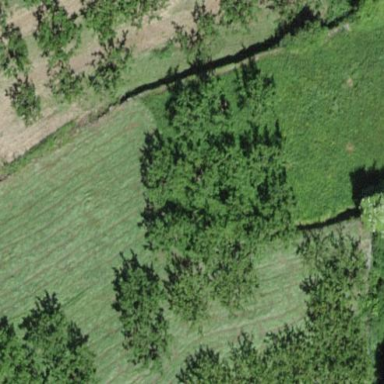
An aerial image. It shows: Orchard.